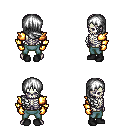
a pixel art fantasy rpg character, male body template, skeleton, gold arm armor, teal pants, white right-swept hairstyle, gold gloves, black shoes, four views (front, back, left, right), 2x2 character sprite sheet, small pixel art, hard edges, no anti-aliasing